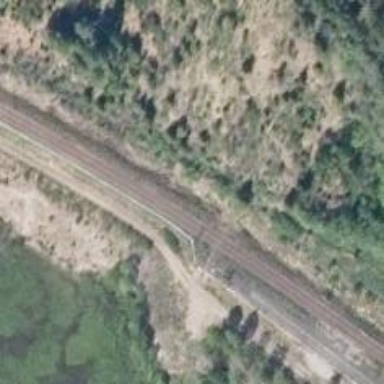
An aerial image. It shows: Railway track with continuous electrified contact lines.